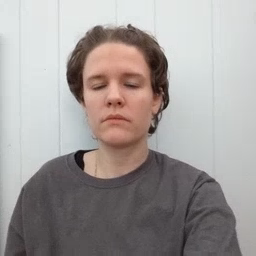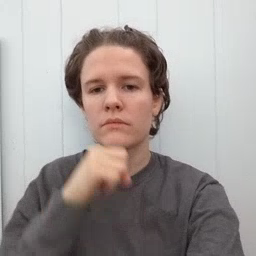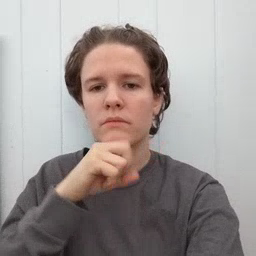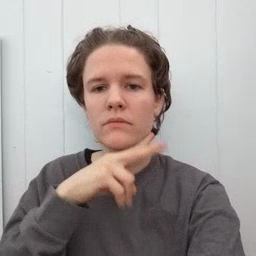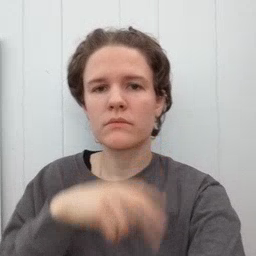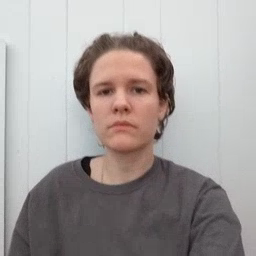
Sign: frog